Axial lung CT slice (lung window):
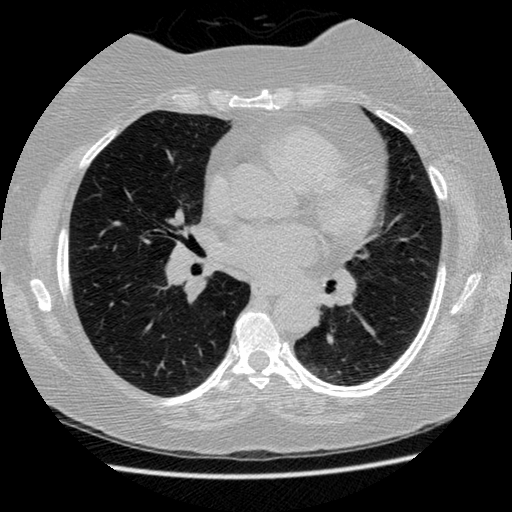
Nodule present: no